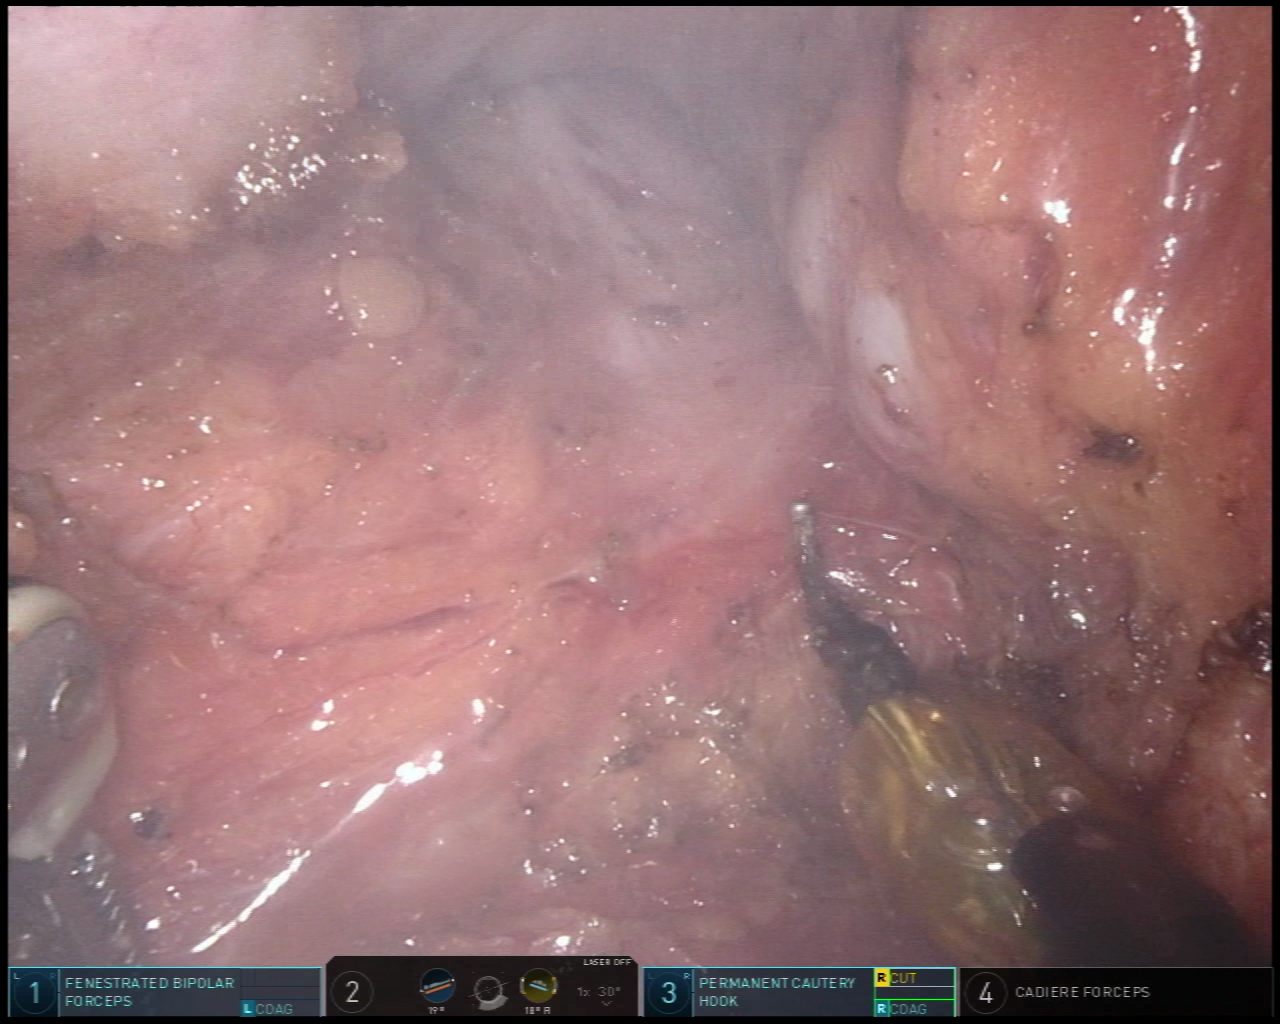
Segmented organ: vesicular_glands
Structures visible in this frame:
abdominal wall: no
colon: no
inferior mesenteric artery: no
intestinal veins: no
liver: no
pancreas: no
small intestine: no
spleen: no
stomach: no
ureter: no
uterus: no
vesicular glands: yes